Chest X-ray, PA view. Patient: 52 years old, sex F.
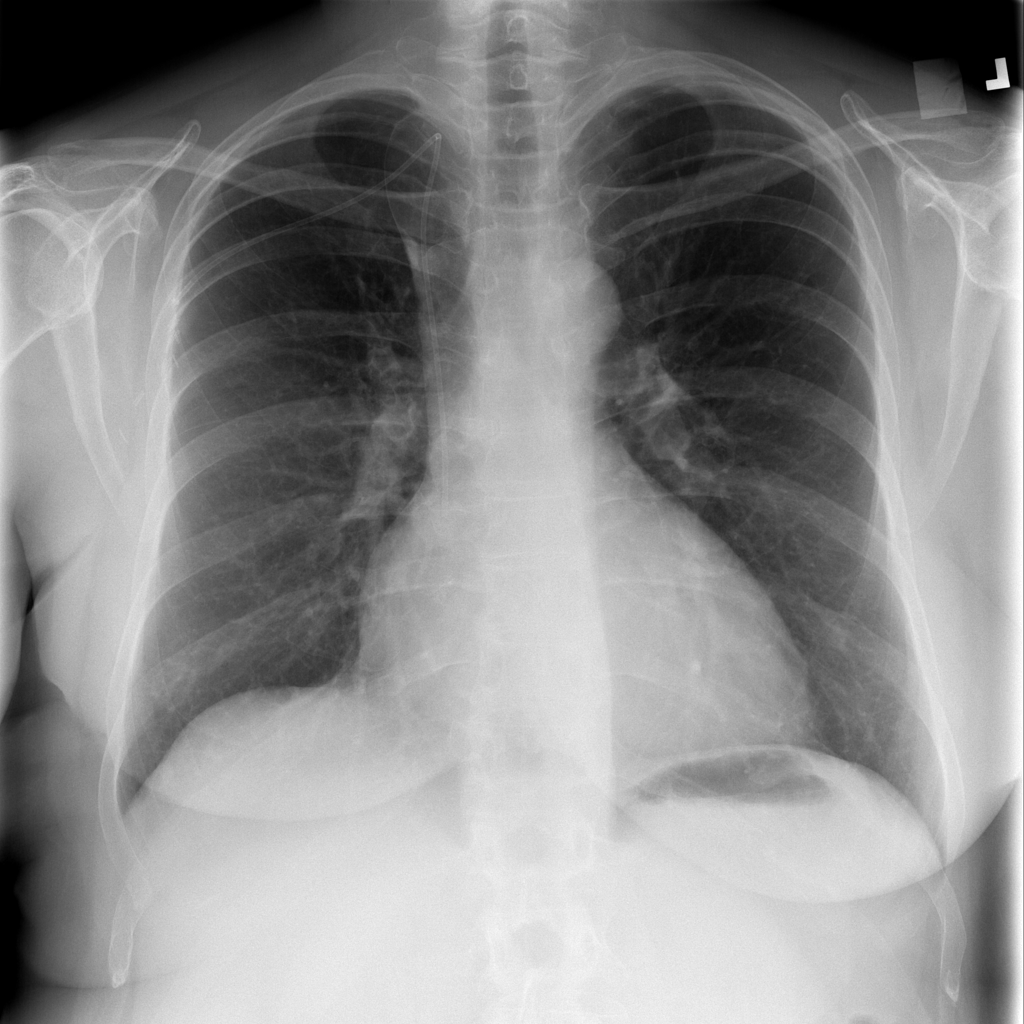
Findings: No Finding